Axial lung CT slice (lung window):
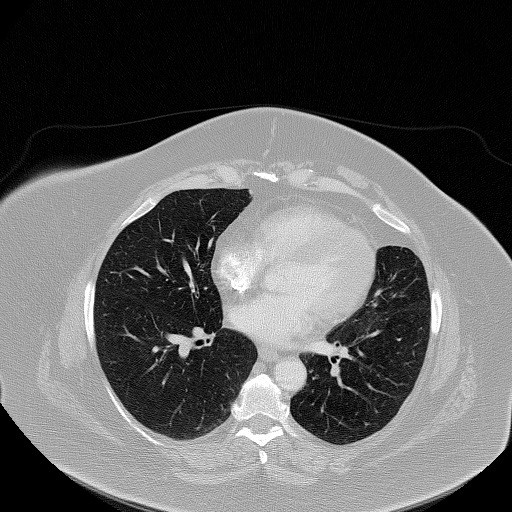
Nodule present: no